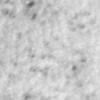
Label: no_change